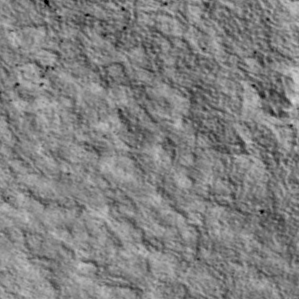
Label: non_frost